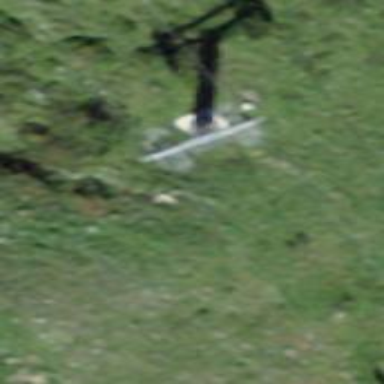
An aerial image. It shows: Pylon for aerialway.